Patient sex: M
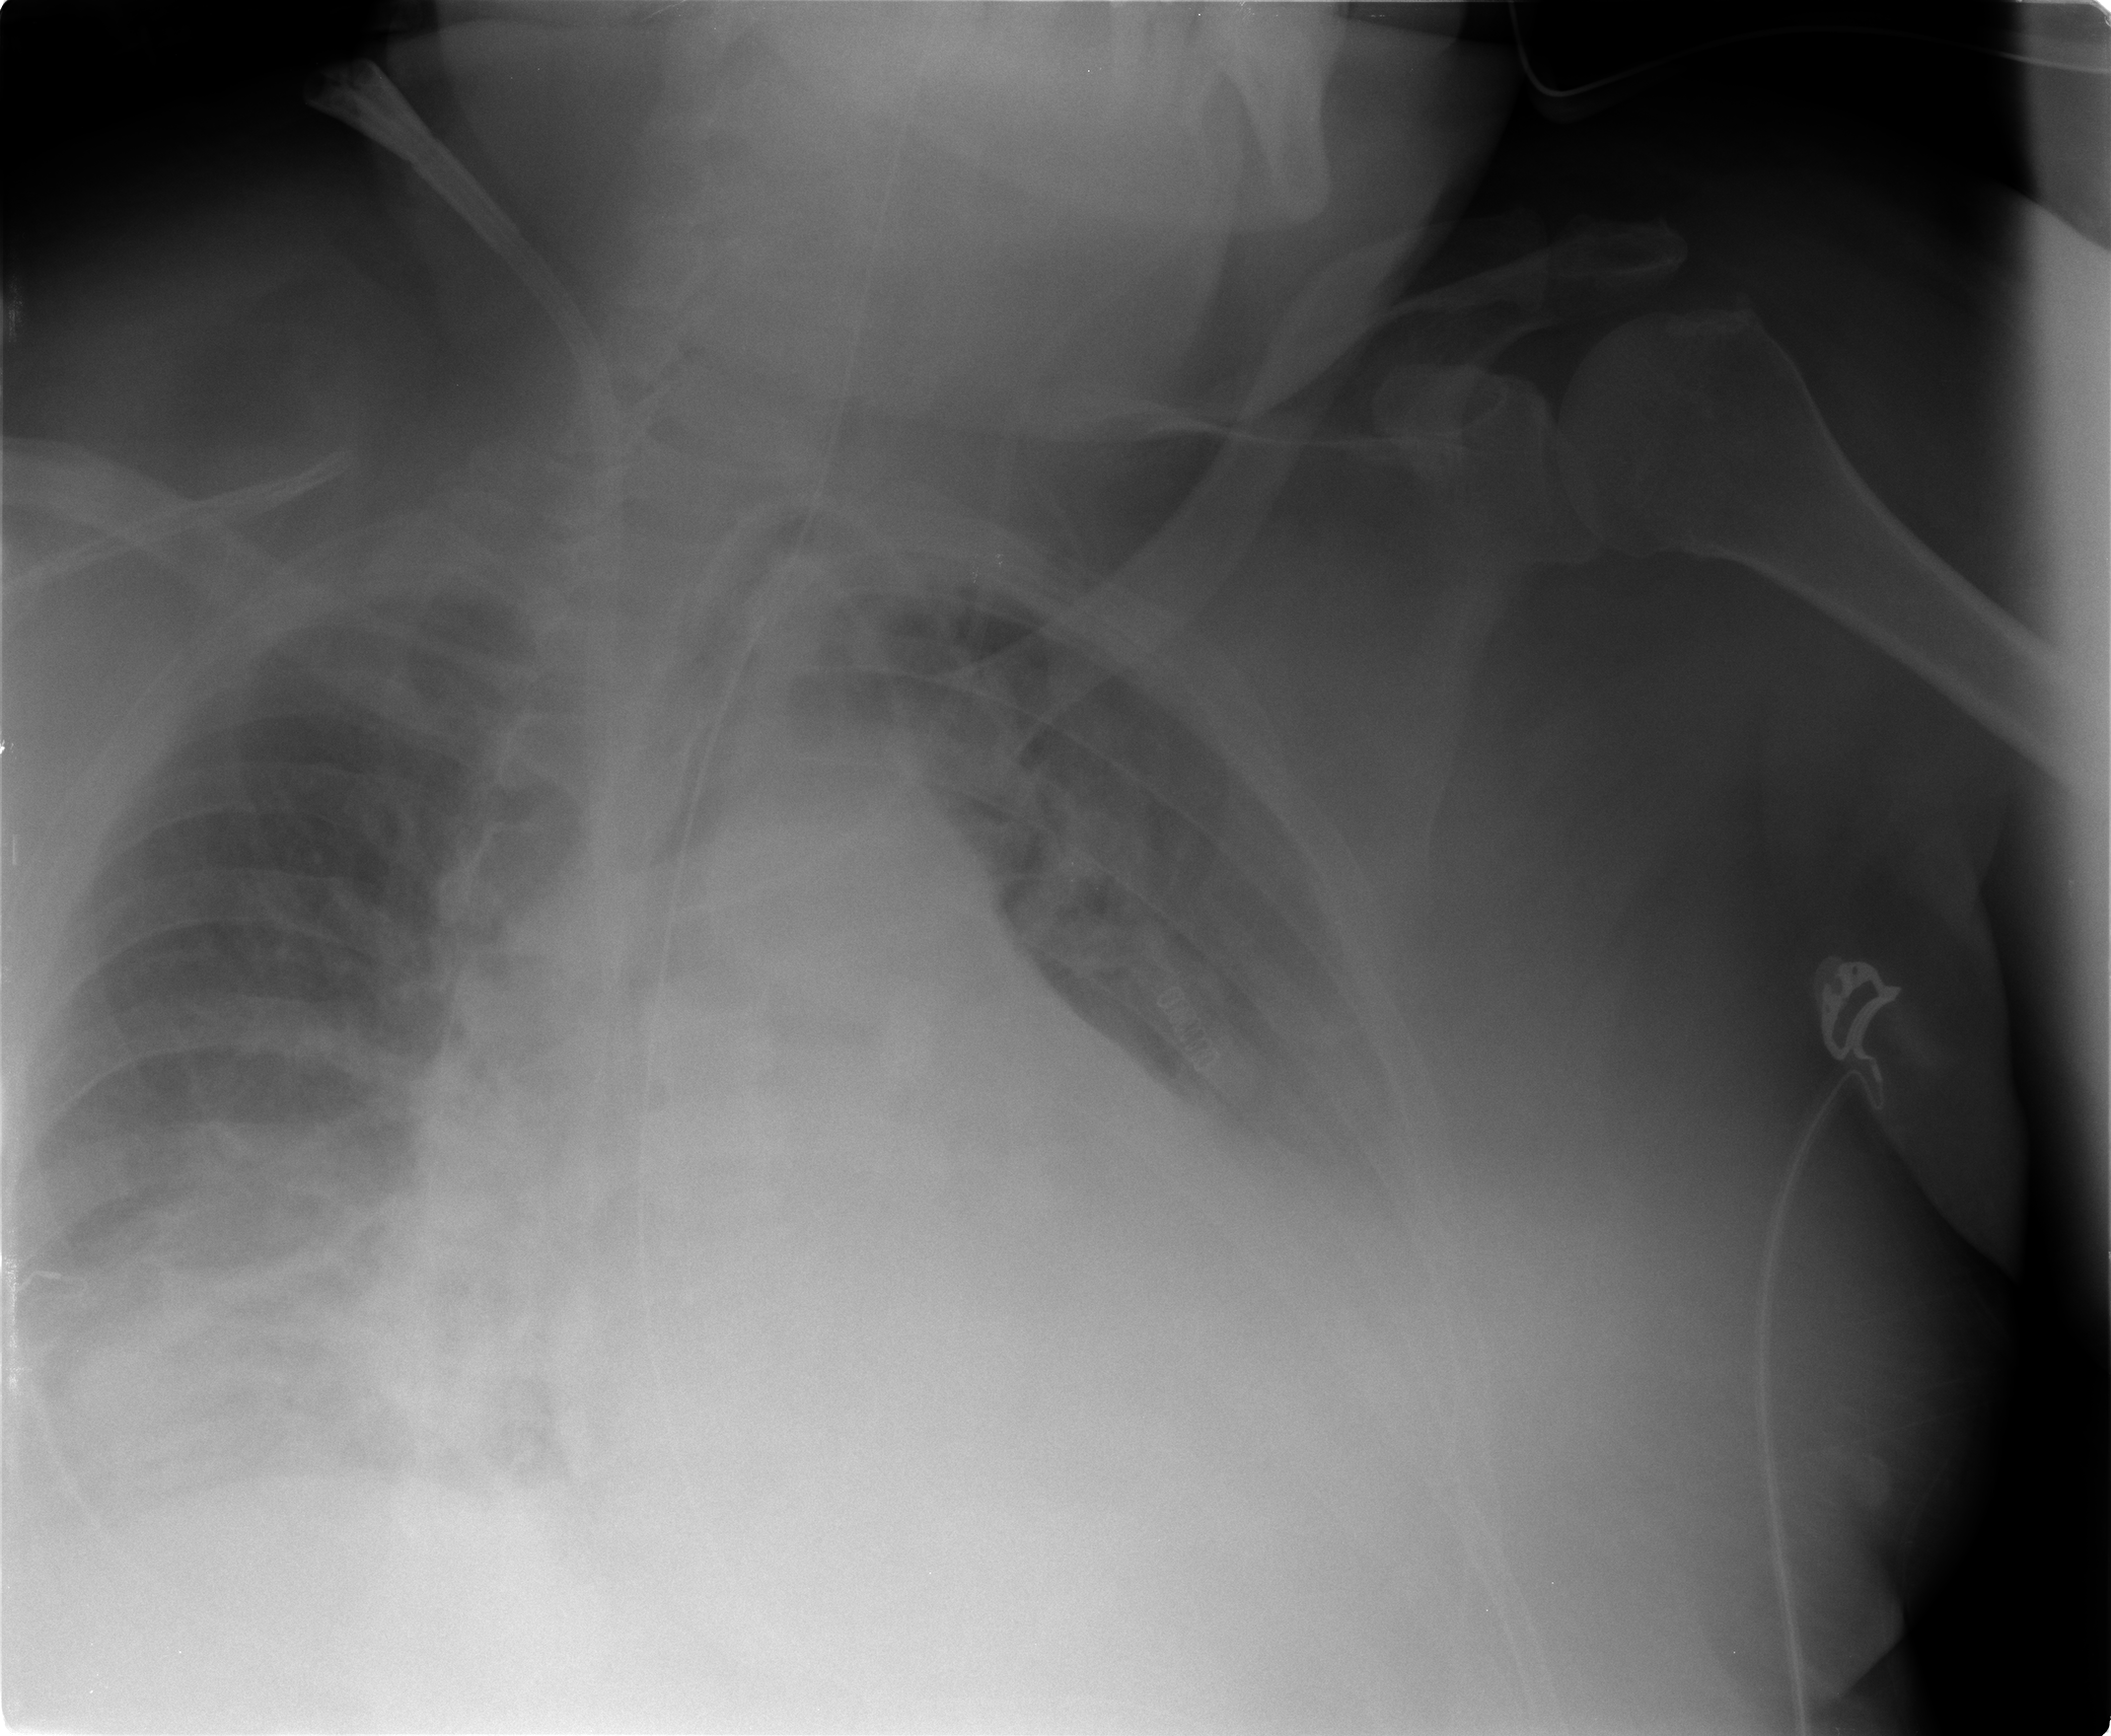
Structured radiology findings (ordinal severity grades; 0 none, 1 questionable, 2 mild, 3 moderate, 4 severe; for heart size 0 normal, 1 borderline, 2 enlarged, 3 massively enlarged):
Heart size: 2
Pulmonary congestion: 2
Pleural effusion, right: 0
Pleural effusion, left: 2
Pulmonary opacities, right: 2
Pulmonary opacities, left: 1
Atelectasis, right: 2
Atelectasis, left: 2